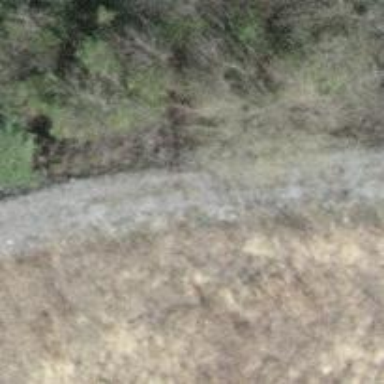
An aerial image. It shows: Track road with compacted surface and embankment.